Question: I have a row of evenly-spaced navigation items, which looks like this:

The currently selected menu item is bold-italic. The designer wants the others to turn bold-italic on hover. When this happens, it makes the text of that item wider, which nudges all the other items over because they are displayed inline with a fixed margin. I have to get rid of the nudging.
What's the right way to fix this behavior? I have a couple ideas using javascript:
- -
These both seem a little hackish, and it's a pretty simple problem so I thought there must be an easier way.
I'm using jQuery if it makes a difference.
The following is a fairly minimal HTML page that will reproduce the issue:
'''
<head>
<style type="text/css">
body {
background: black;
font-family: sans-serif;
}
a {
margin: 0px 20px;
font-size: 16px;
color: white;
text-decoration: none;
}
a:hover {
font-weight: bold;
font-style: italic;
}
</style>
</head>
<body>
<a id="projectslink" href="#projects">Projects</a>
<a id="innovationslink" href="#innovations">Innovations</a>
<a id="newslink" href="#news">News</a>
<a id="aboutlink" href="#about">About</a>
<a id="contactlink" href="#contact">Contact</a>
<a id="breathlink" href="#">Breath*</a>
</body>
'''
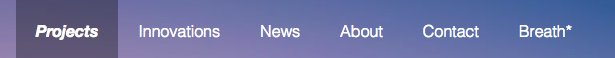
Answer: Here's my solution:
<URL>
Obviously you would have to adapt that to make it fit in to your own code. It makes all the 'a's have the width they will have when the text is made bold by momentarily bolding them and then un-bolding them. Unfortunately I also had to use the 'hover' event binder to achieve the mouse over effect, but maybe you can find a way around doing that...